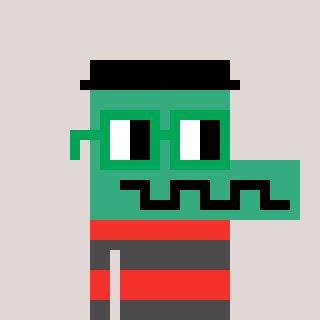
a pixel art character with square green glasses, a crocodile-shaped head and a grayscale-colored body on a warm background